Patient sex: F
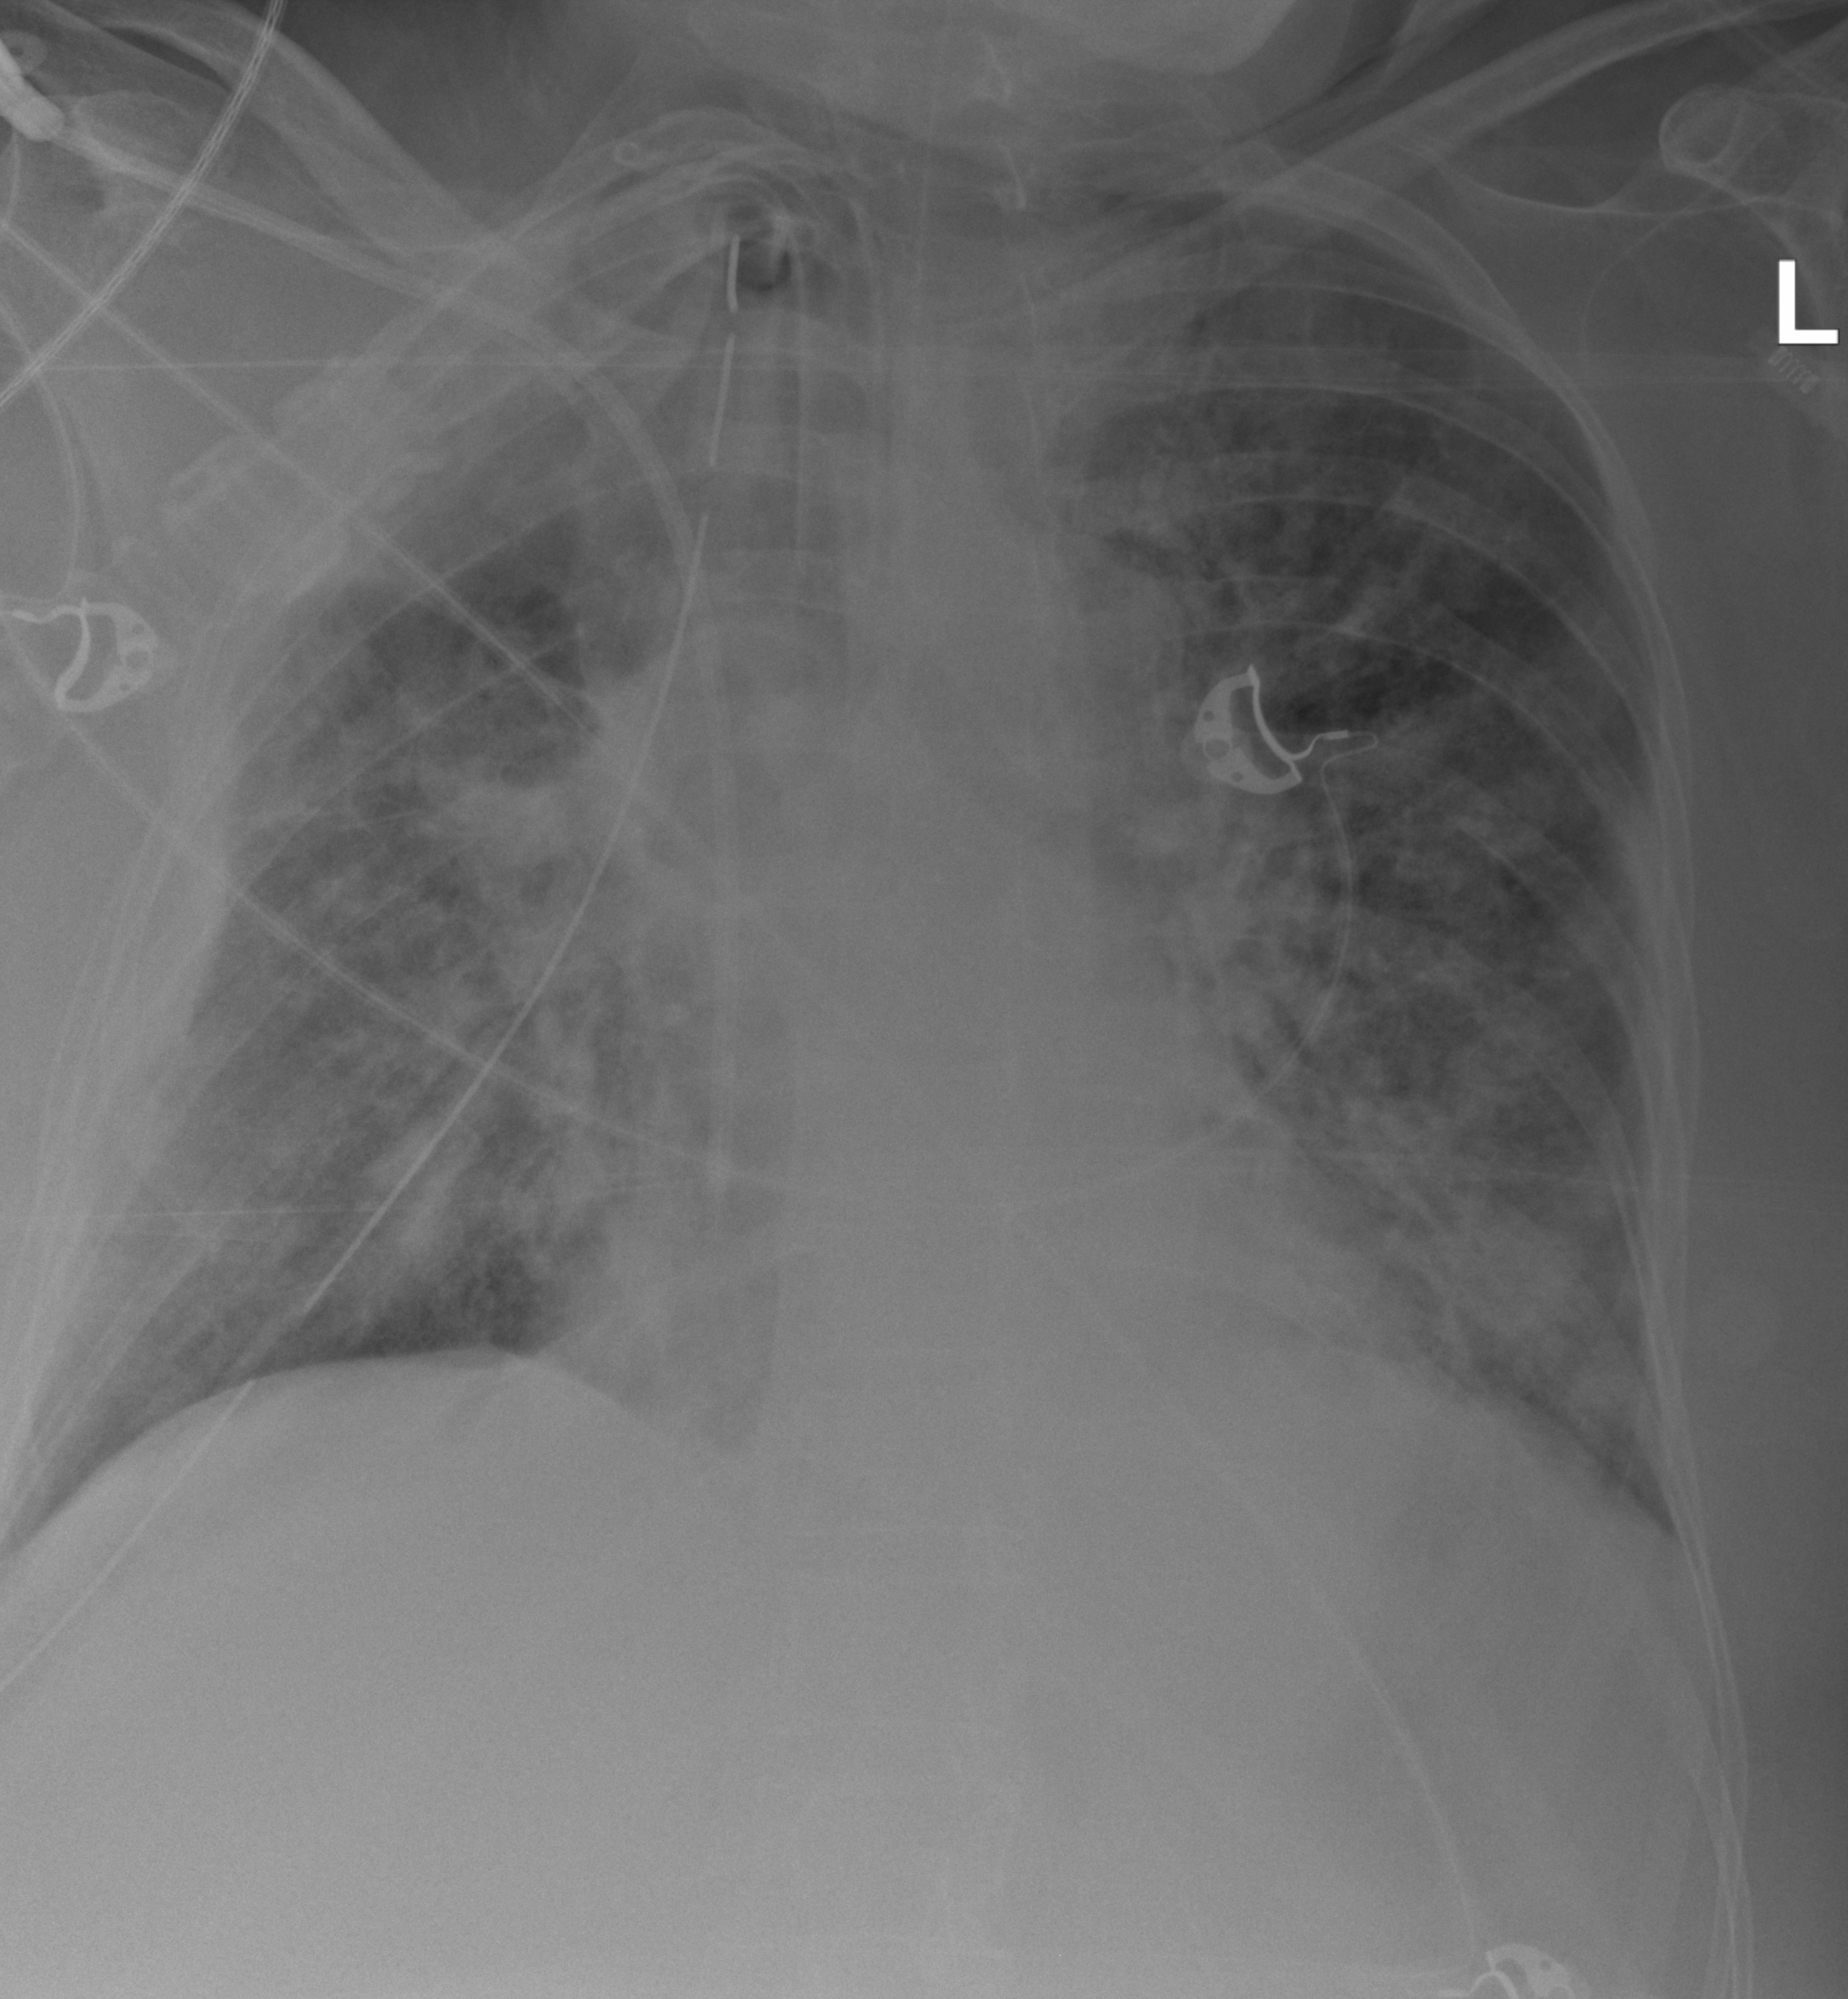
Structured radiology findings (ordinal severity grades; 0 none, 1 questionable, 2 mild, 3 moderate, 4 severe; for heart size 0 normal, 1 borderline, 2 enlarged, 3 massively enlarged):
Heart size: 0
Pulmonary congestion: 2
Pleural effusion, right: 2
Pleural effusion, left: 0
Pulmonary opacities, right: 3
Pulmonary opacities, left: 2
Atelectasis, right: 3
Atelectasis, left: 2